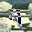
Label: 7